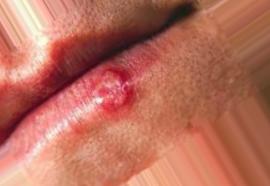
Condition: Mouth Ulcer